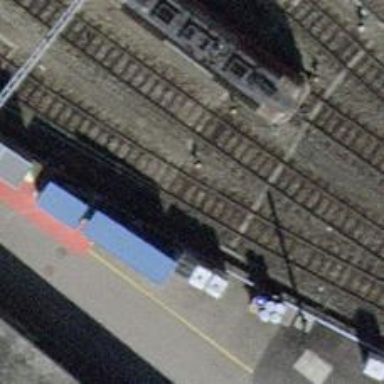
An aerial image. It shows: Rail yard with electrified contact lines for the railway.